Field crop: maize
Growth stage: 1
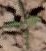
Species: atriplex